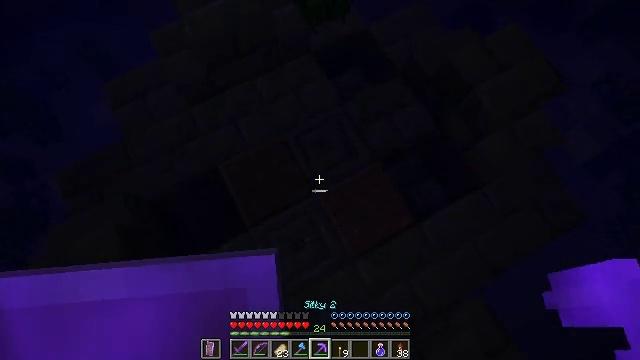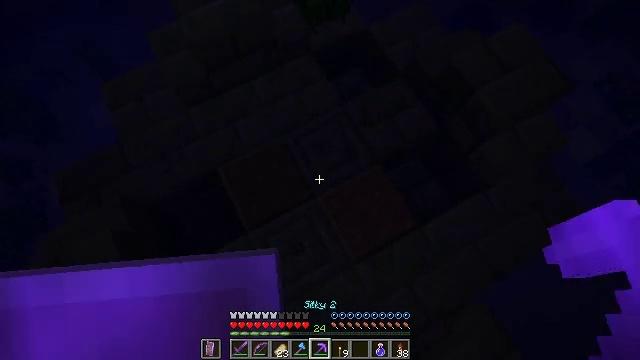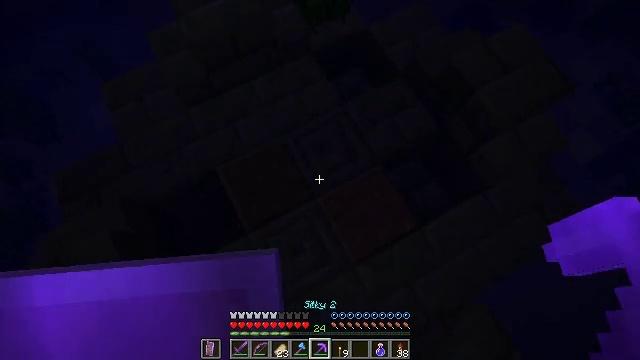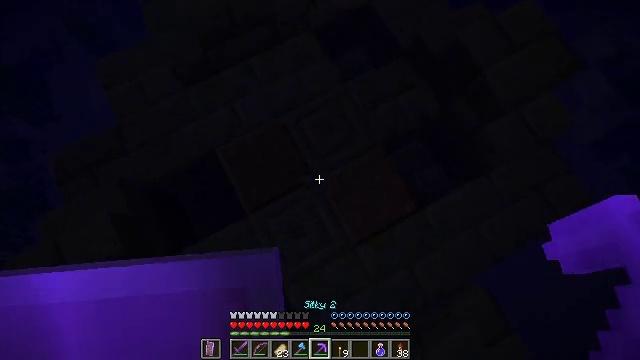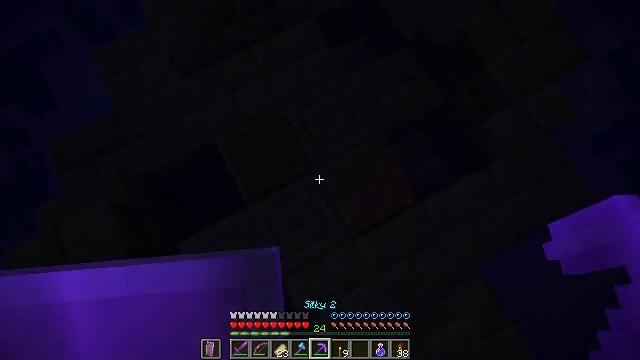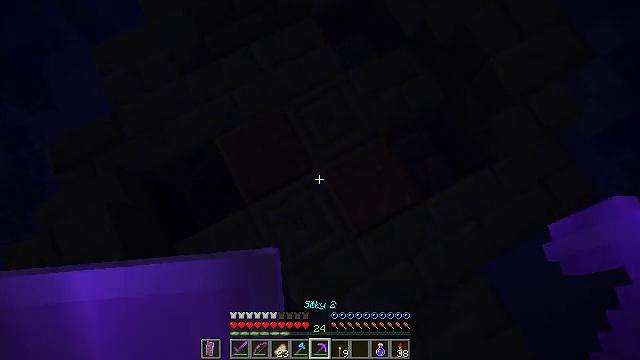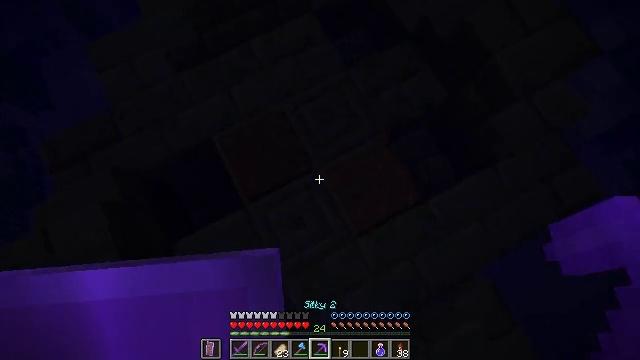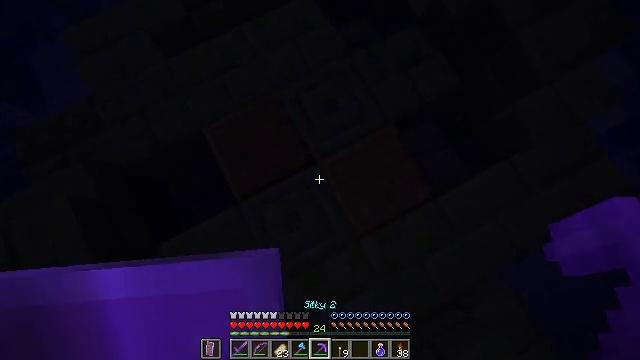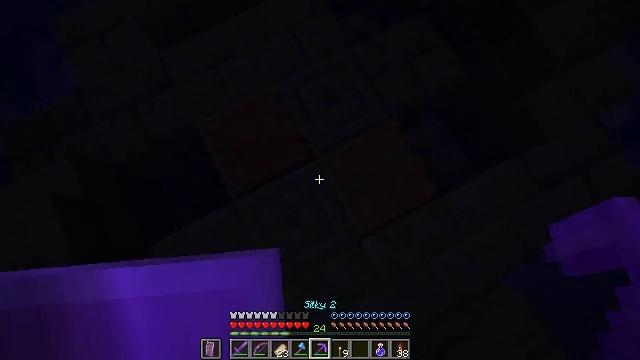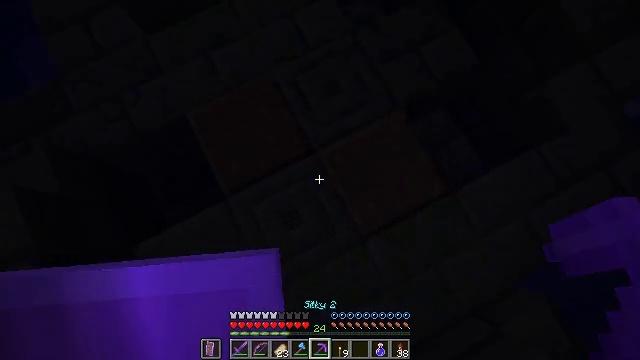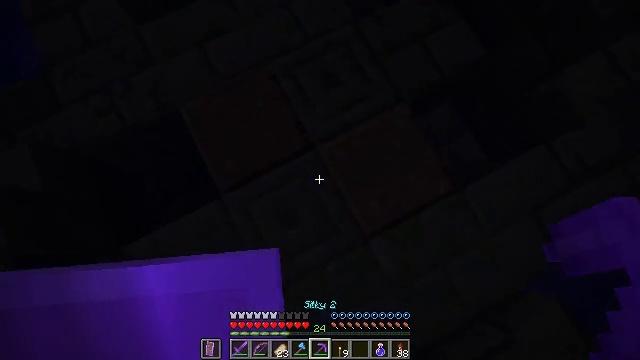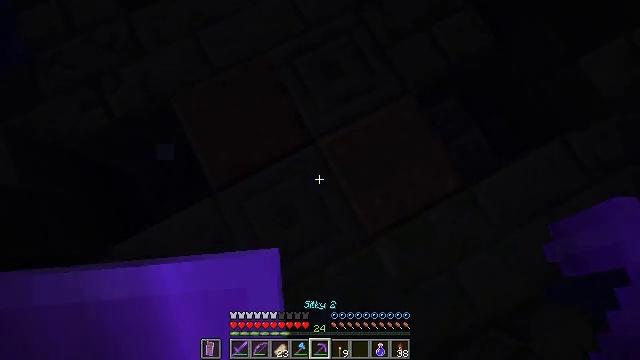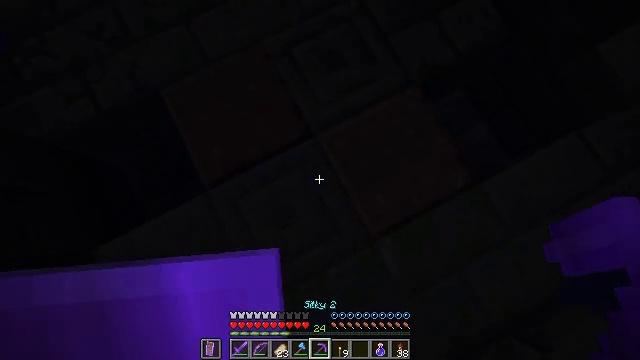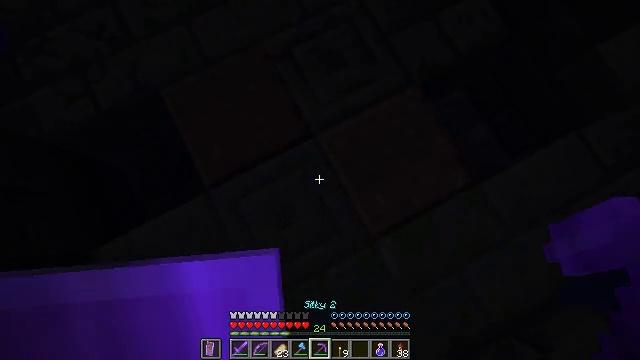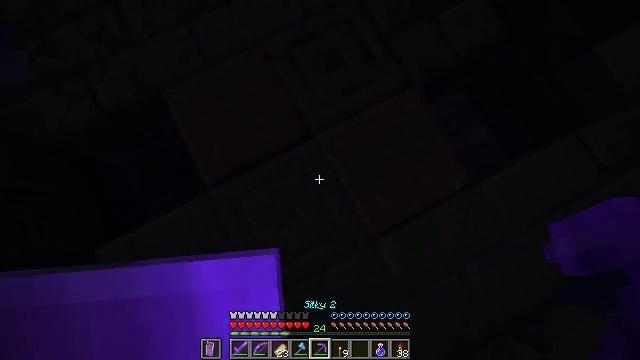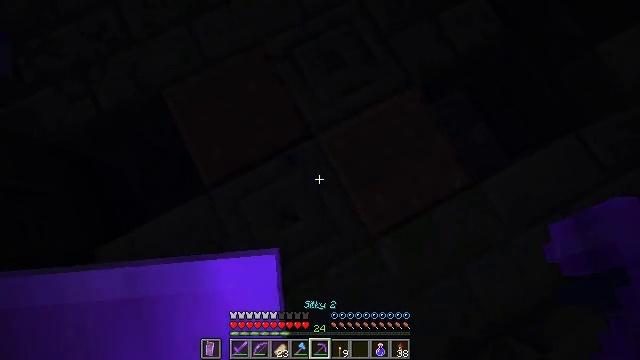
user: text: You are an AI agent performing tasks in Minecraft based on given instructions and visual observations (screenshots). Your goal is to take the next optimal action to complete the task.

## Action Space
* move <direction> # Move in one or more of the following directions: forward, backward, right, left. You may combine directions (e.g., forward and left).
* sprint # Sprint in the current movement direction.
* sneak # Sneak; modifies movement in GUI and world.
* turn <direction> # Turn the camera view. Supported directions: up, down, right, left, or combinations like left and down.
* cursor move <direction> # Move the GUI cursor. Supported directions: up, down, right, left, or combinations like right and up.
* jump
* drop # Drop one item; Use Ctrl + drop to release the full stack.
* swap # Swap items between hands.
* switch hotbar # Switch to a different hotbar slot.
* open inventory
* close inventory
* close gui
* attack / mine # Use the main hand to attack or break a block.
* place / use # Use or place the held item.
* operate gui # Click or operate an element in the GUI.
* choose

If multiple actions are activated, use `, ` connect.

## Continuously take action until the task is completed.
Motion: motion action
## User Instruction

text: Break the chiseled stone bricks for materials.
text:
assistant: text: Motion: no_op
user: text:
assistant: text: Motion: no_op
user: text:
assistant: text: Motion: turn down
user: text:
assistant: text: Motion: turn down
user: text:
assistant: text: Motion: sneak
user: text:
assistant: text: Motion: sneak
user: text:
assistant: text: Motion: sneak
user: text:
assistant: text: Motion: sneak
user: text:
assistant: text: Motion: sneak
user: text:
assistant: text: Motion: sneak
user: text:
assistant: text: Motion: sneak
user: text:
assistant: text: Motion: no_op
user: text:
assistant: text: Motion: no_op
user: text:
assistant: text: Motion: no_op
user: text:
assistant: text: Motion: attack / mine
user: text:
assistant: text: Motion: attack / mine
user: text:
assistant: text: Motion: attack / mine
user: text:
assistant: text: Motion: attack / mine
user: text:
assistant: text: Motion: attack / mine
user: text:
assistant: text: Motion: attack / mine
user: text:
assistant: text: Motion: attack / mine
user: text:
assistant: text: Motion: attack / mine
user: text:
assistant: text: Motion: attack / mine
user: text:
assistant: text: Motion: attack / mine
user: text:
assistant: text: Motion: attack / mine
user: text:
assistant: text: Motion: attack / mine